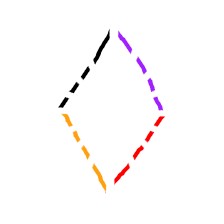
Shape: rhombus